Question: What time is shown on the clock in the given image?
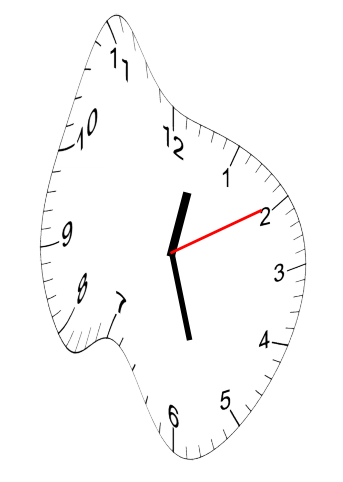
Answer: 12:27:10